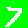
Digit: 7